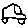
Label: car